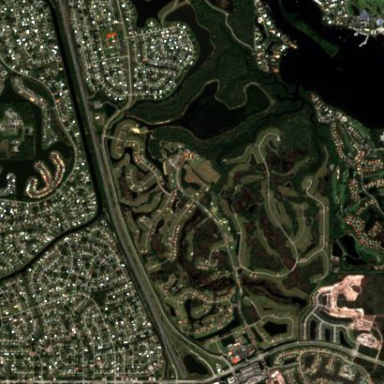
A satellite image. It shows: Golf course surrounded by greenery.